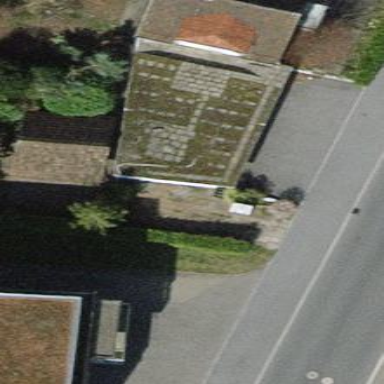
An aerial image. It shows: Detached building.